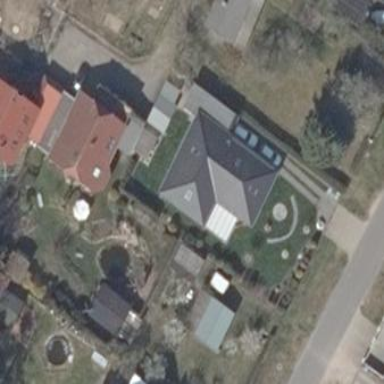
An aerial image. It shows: Simple house.